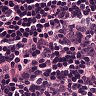
Metastatic tissue present: yes